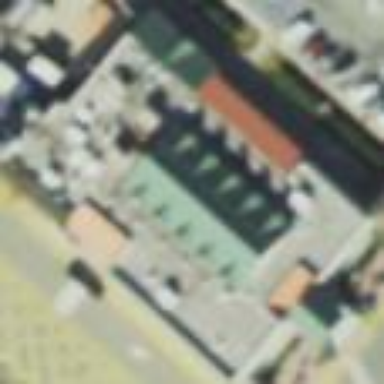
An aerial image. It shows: Flat-roofed retail building located near rest area.